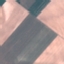
Land use / land cover class: AnnualCrop